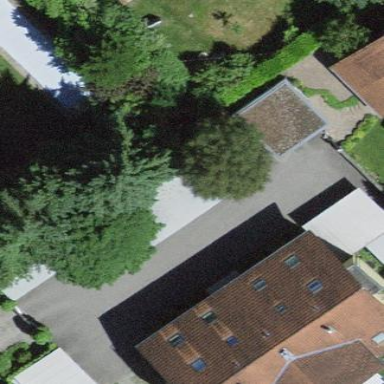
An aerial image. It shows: View of roof of building.